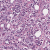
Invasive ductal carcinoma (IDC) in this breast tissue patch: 1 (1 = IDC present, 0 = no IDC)